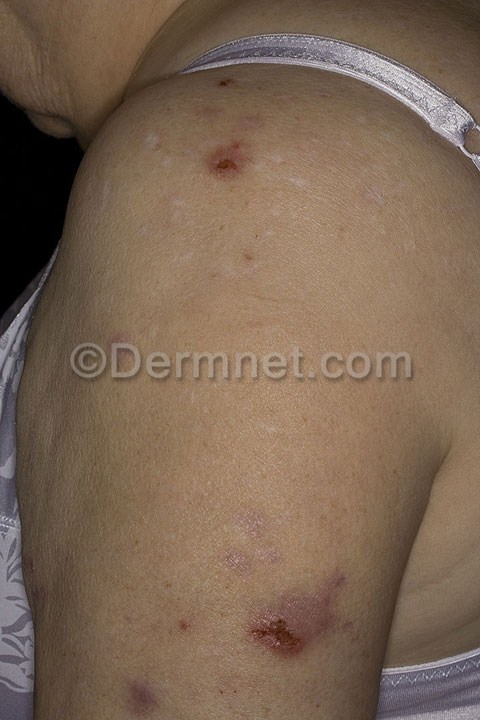
Disease: Eczema Photos